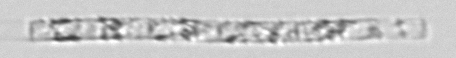
Label: Leptocylindrus